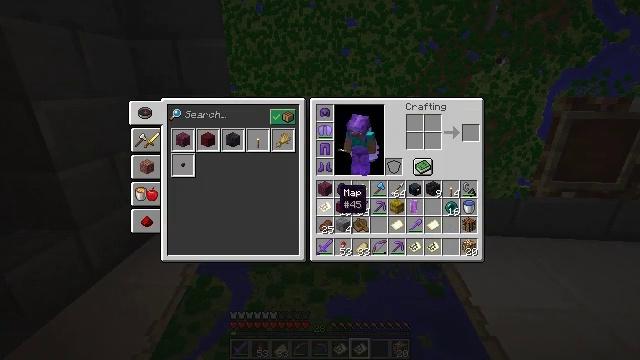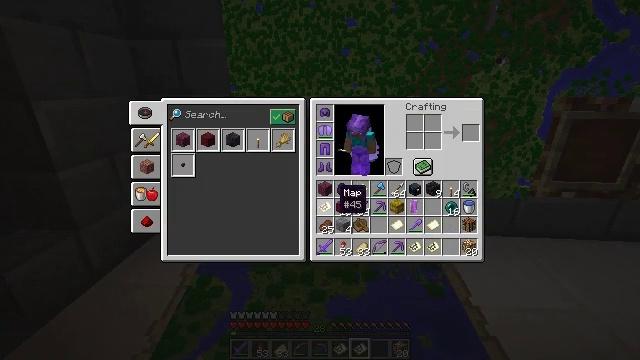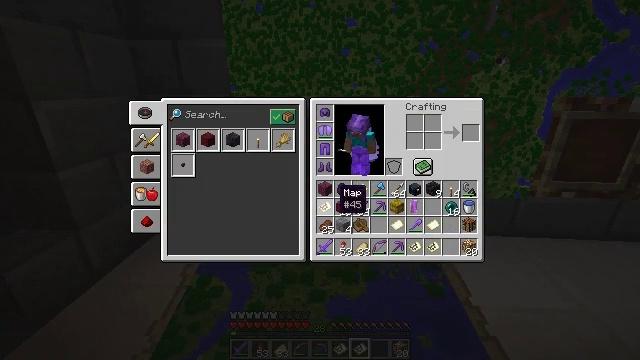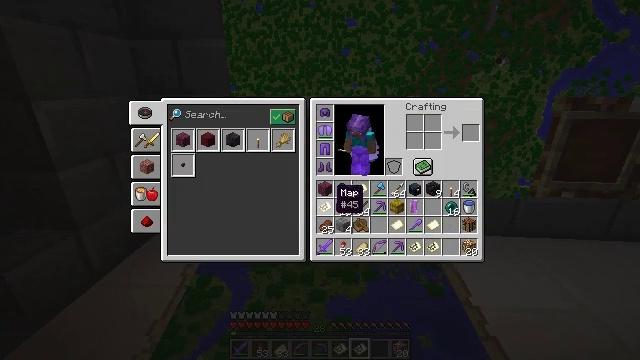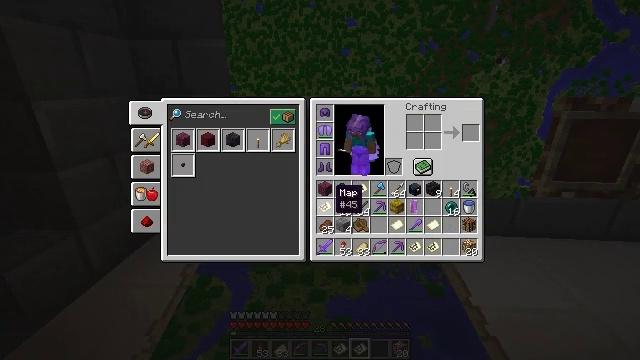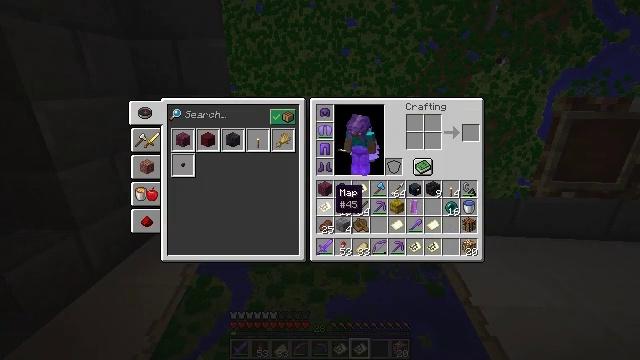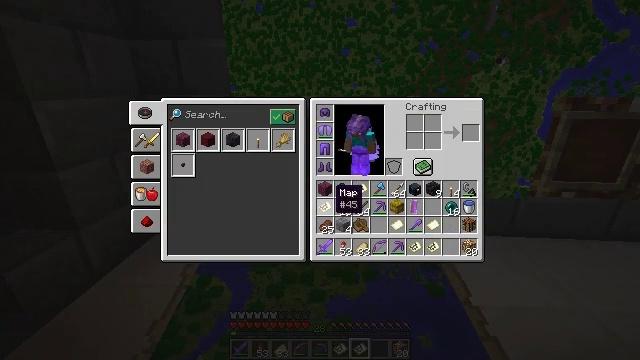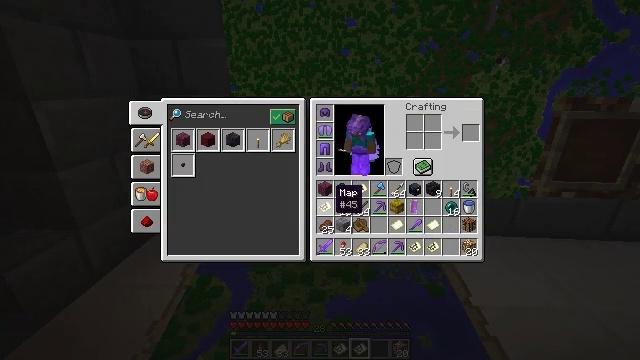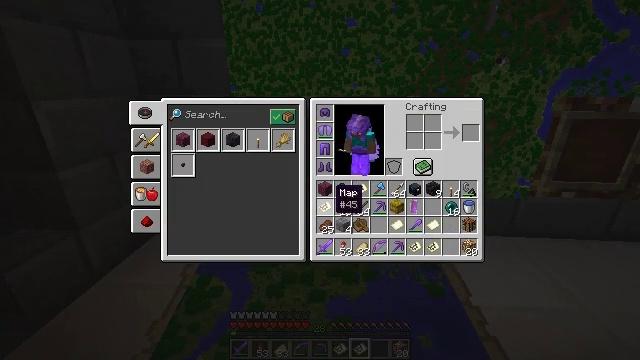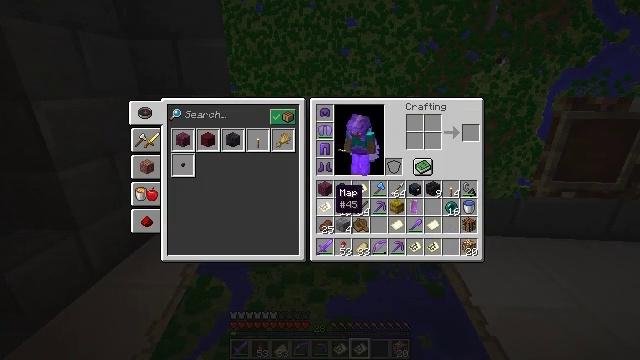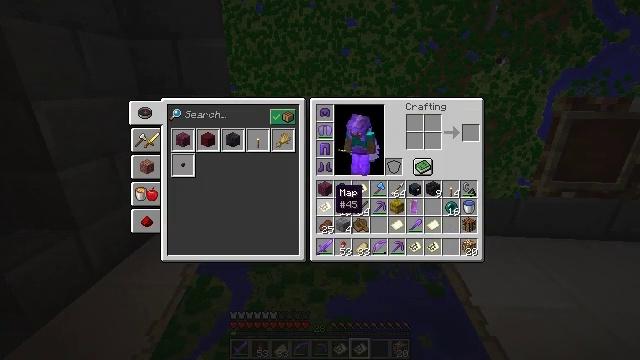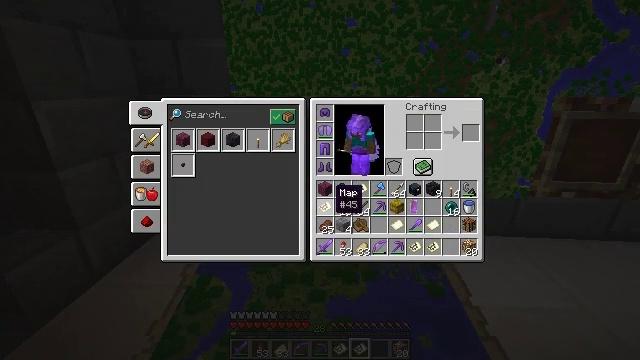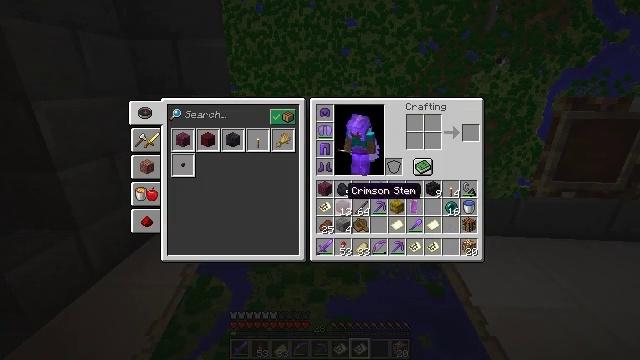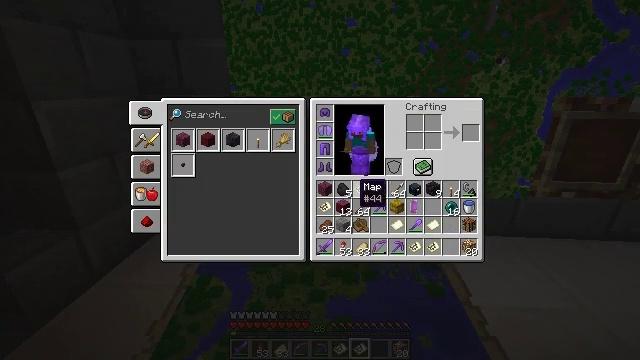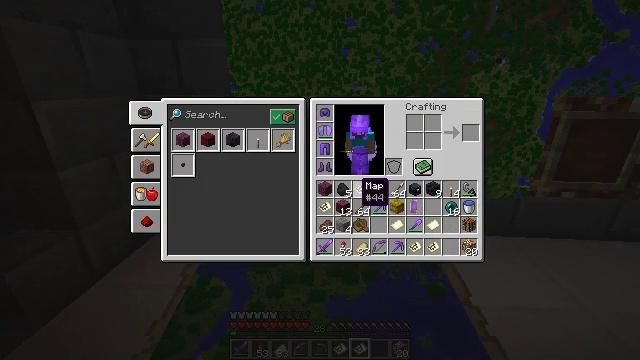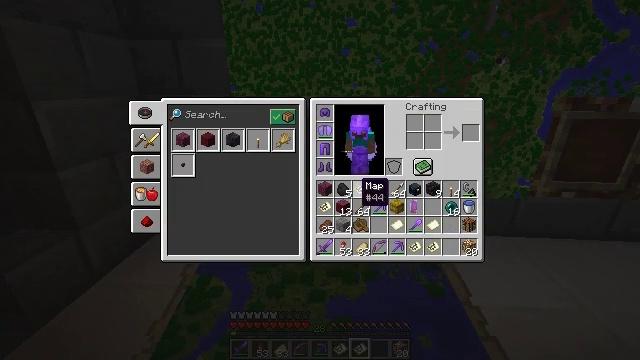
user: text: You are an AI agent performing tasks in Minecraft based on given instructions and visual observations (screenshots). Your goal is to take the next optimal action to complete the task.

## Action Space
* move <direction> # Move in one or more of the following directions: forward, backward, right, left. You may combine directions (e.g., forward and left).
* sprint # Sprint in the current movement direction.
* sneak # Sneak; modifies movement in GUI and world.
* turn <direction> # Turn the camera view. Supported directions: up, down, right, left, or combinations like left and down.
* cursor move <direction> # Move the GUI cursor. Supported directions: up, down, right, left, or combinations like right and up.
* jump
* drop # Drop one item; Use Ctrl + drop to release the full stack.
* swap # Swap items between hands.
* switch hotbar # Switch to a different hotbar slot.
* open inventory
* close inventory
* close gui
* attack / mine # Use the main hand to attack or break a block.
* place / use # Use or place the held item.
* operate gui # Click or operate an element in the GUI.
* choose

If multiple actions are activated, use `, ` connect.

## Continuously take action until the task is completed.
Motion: motion action
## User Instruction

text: Attack the stone bricks to gather materials.
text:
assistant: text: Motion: no_op
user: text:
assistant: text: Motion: no_op
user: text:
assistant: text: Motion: no_op
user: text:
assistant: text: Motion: no_op
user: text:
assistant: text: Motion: no_op
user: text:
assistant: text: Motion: no_op
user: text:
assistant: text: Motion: no_op
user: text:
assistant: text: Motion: no_op
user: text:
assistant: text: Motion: no_op
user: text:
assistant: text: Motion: no_op
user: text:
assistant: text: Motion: no_op
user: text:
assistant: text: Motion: turn right
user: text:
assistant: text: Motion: turn right
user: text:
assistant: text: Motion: no_op
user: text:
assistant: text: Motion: no_op
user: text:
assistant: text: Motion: no_op
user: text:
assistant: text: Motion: no_op
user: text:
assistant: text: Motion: no_op
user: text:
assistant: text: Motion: no_op
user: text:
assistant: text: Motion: no_op
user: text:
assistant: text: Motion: no_op
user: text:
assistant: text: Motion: attack / mine
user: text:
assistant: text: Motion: attack / mine
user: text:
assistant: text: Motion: attack / mine
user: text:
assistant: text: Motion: no_op
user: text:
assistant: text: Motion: turn right and down
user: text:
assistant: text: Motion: turn right and down
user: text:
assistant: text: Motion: turn right and down
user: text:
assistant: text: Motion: turn right and down
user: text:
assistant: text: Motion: no_op